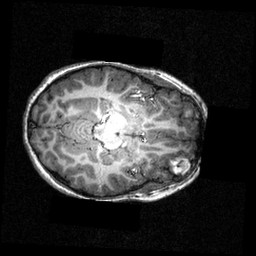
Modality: T1w
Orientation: axial
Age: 12
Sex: female
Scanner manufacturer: siemens
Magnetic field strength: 3.951 T
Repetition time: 1.5 s
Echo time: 0.00335 s